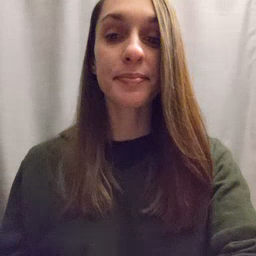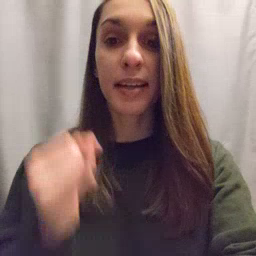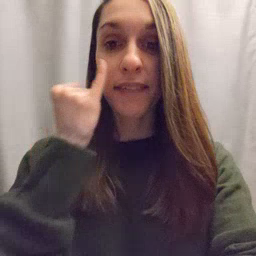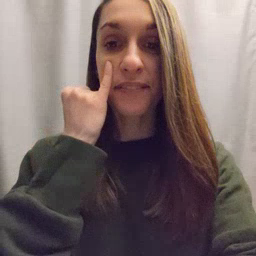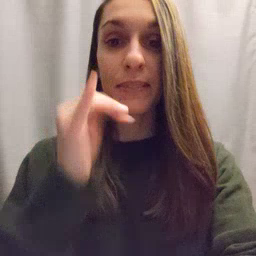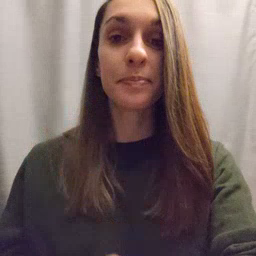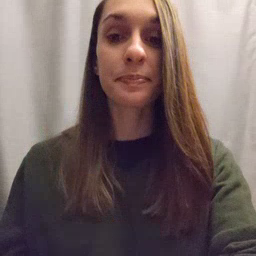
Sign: if